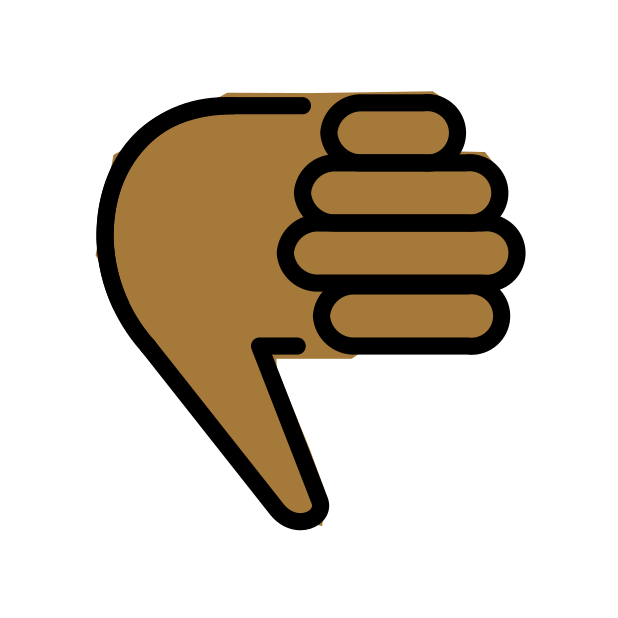
thumbs down: medium-dark skin tone